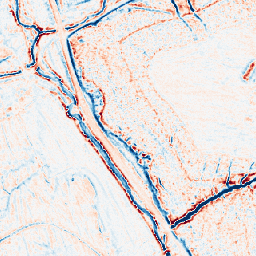
Category: edge_preserving
Decomposition family: bilateral
Decomposition parameters: d: 9
sigma_color: 75
sigma_space: 100
Upsampling method: nearest
Upsampling parameters: scale: 4
Upsampling scale: 4